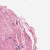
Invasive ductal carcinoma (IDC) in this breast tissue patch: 0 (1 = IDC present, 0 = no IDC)